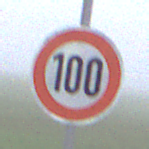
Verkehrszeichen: Geschwindigkeit100
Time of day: MorningAfternoon
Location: Outdoor (RoadRail)
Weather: Overcast
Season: NotSpecified
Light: Natural